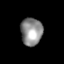
Tissue: skin
Cell type: Epithelial cells
Senescence score: 0.8893
Nuclear area (px): 583
Mean DAPI intensity: 142.666